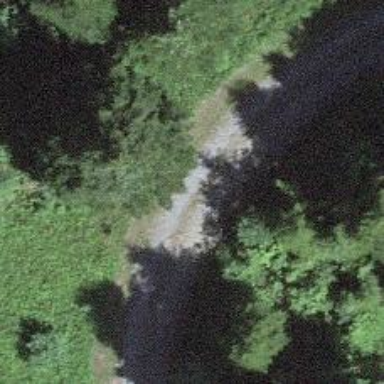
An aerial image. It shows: Well-maintained track road with grade 1 tracktype.